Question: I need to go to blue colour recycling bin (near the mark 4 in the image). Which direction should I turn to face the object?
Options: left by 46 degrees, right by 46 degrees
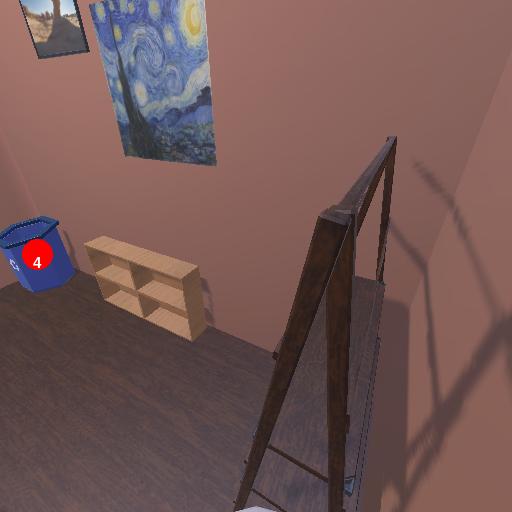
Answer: left by 46 degrees